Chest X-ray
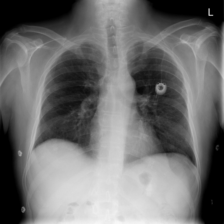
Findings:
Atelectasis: negative
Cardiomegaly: negative
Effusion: negative
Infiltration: negative
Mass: negative
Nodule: negative
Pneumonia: negative
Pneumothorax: negative
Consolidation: negative
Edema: negative
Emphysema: negative
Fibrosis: negative
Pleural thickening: negative
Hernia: negative